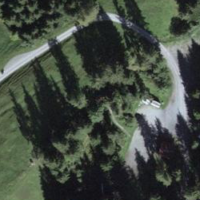
EUNIS habitat code: 44
Species observed at this site:
Vaccinium myrtillus
Chamaenerion angustifolium